You are looking at the raw vibration waveform of a rotating shaft. Determine the machine's mechanical condition. Answer with exactly one of: normal, misalignment, unbalance, looseness.
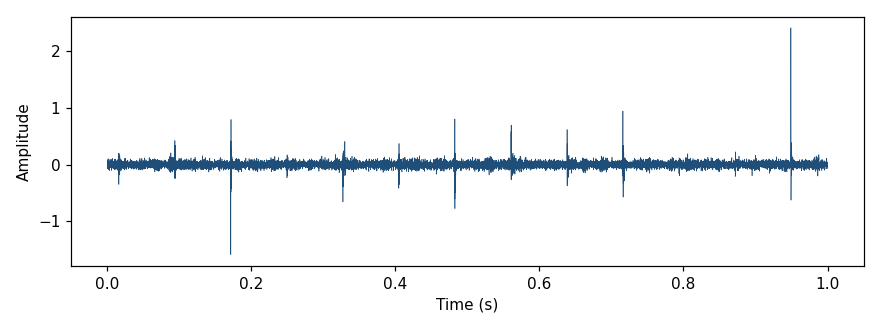
Answer: normal